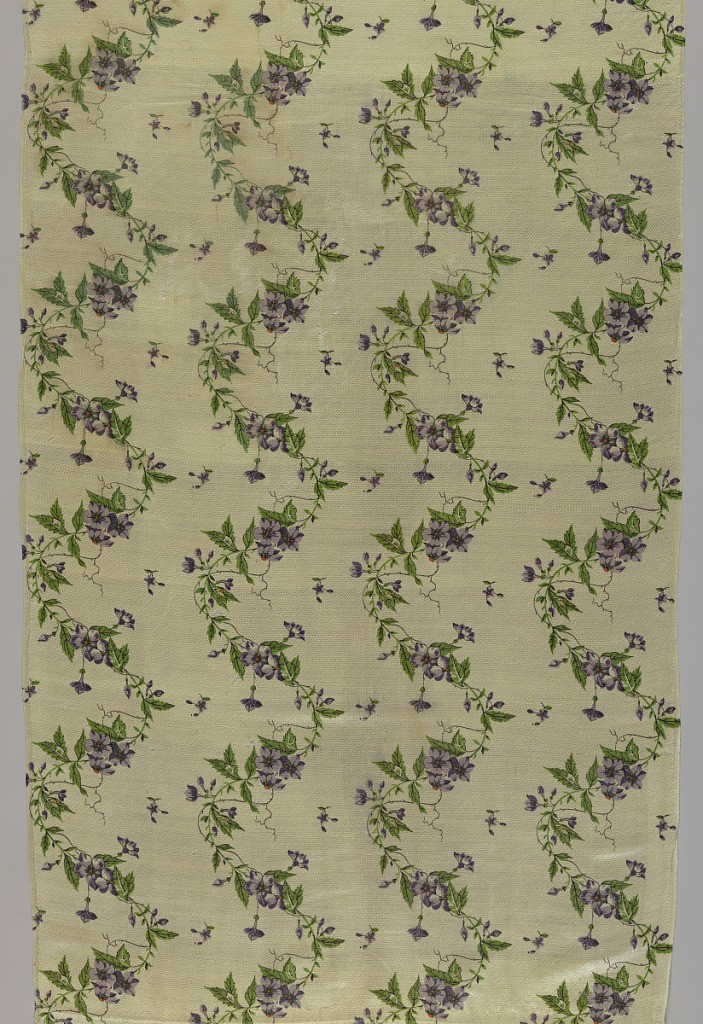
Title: Fragments
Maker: Unknown
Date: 1836–40
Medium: warp silk, weft wool Technique: block printed
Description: Three lengths of a vertically serpentining flowering vine pattern in lavender and green. They were originally part of the skirt of a dress.